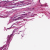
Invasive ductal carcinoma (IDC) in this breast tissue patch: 0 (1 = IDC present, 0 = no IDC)